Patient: sex M, age 71
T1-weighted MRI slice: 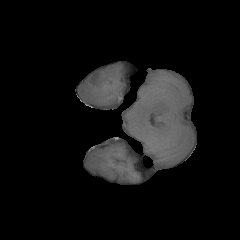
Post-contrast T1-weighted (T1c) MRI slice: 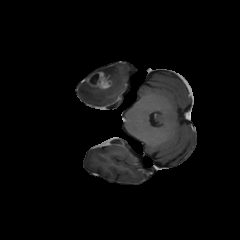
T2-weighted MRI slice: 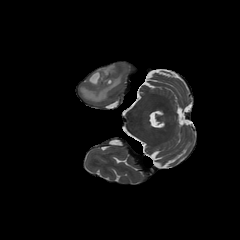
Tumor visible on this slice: yes
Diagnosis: Glioblastoma, IDH-wildtype
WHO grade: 4